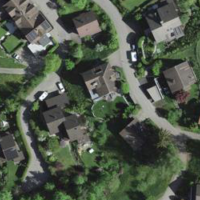
EUNIS habitat code: 54
Species observed at this site:
Geranium sanguineum